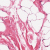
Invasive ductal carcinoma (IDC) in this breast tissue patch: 0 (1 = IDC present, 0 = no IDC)